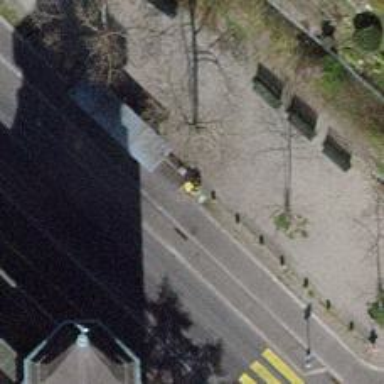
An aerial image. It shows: Post box.